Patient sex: F
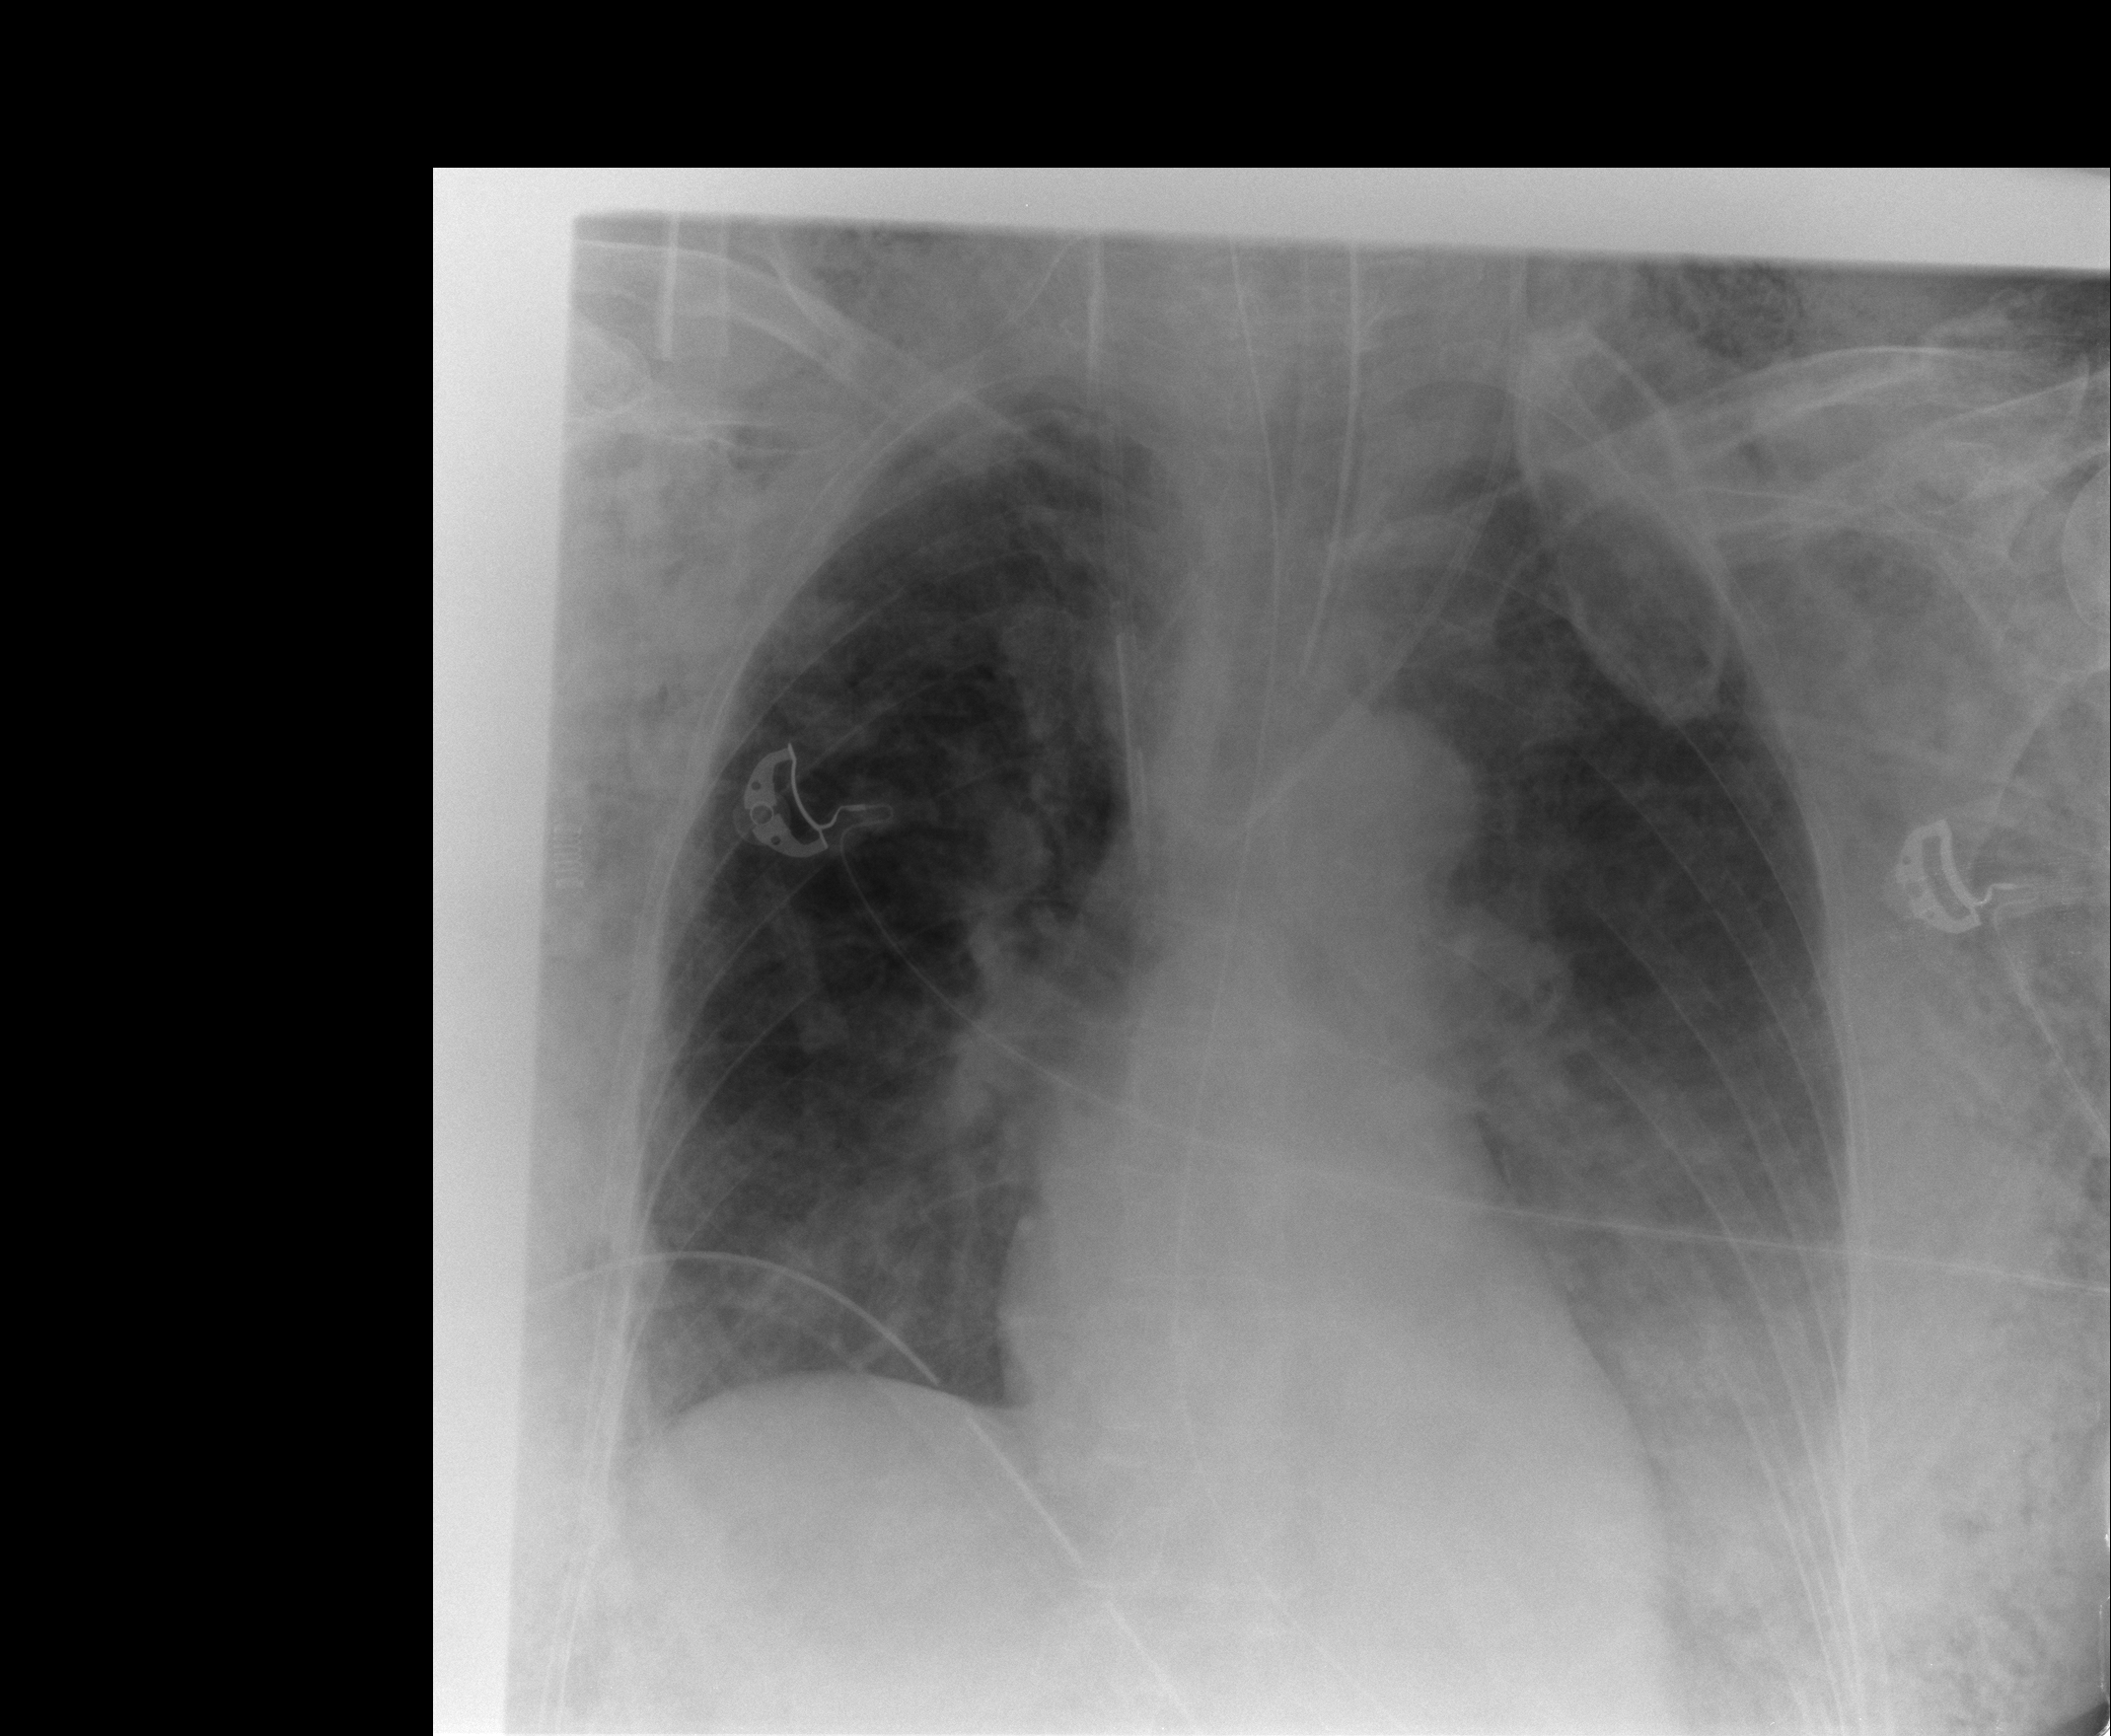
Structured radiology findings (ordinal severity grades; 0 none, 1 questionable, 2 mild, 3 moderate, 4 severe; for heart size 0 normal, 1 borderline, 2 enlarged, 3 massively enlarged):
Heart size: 0
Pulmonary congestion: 2
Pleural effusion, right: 0
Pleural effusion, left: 2
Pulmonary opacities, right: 1
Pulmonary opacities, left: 2
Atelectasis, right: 1
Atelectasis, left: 2